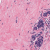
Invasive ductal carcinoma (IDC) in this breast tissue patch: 0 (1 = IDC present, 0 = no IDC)